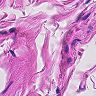
Metastatic tissue present: no